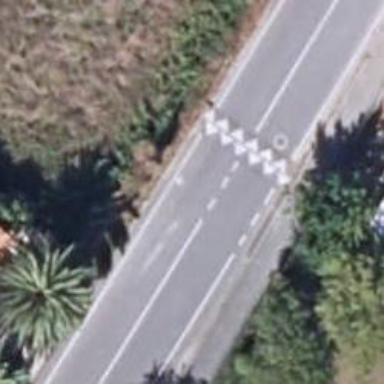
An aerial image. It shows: Traffic hump for calming the traffic.